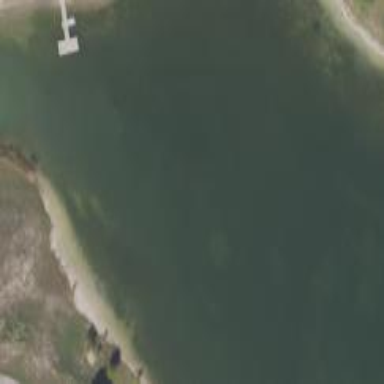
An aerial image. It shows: Lake with natural water.